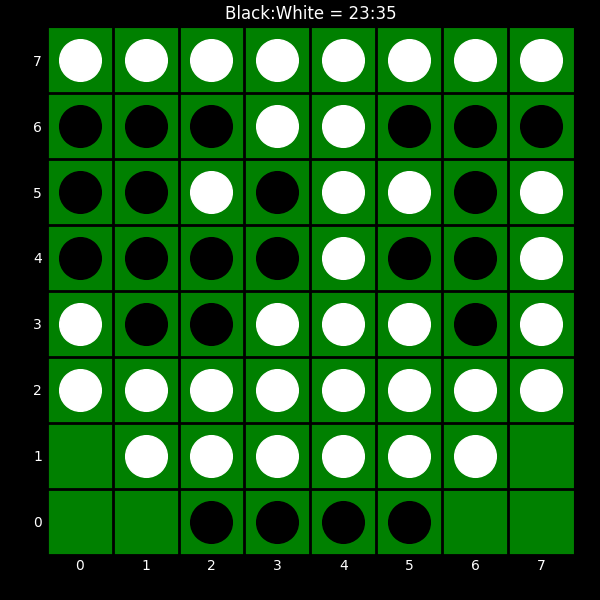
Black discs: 23
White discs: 35